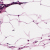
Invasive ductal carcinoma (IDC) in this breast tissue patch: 0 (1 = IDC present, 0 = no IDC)